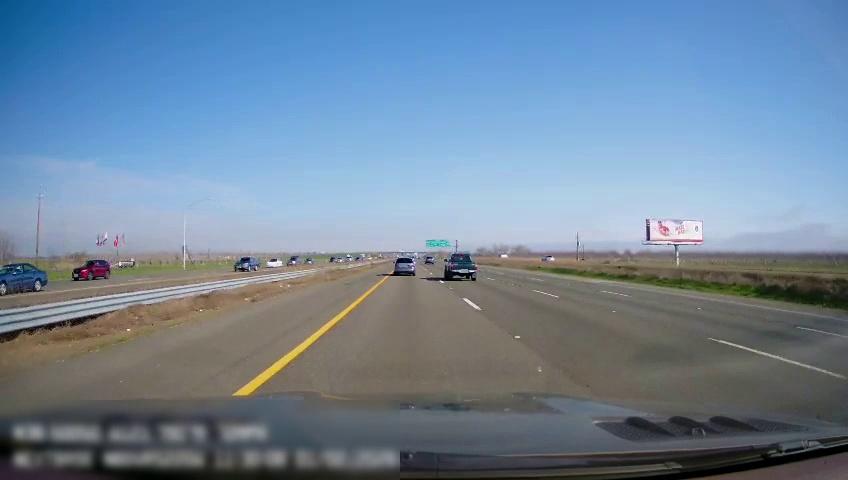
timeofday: Day
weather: Sunny
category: Drivable Space
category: Drivable Space
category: Vehicles | Car
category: Vehicles | SUV
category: Vehicles | SUV
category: Vehicles | Car
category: Vehicles | SUV
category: Vehicles | SUV
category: Vehicles | Truck
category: Lanes | Current Lane
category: Lanes | Current Lane
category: Lanes | Alternate Lane
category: Lanes | Alternate Lane
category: Lanes | Alternate Lane
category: Lanes | Opposite Lane
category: Traffic | Signs